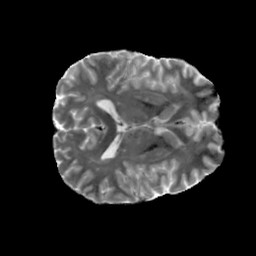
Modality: MD
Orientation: axial
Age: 27
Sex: male
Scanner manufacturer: siemens
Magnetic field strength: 6.98 T
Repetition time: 7.08 s
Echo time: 0.0756 s